Question: I've made a table with the following fields:
'''
'id' type:INT,
'id_list'type:TEXT,
'name'type:VARCHAR(255).
'''
'id' is my primary key.
From phpmyadmin 3.4.11.1deb2, I inserted a row:
'''
('null', ''["1","2","3","4"]'', ''TEST'')
'''
and it successfully saves to the table.
However, when I try to update the 'id_list' field, instead of a text-field containing '["1","2","3","4"]', I see a drop-down-list with each row equivalent to the text array that I stored.
Is this by design or a bug in the way that phpmyadmin is renders the resulting text?

I had to use a different table as an example, but notice the drop-down-list instead of a text-field.
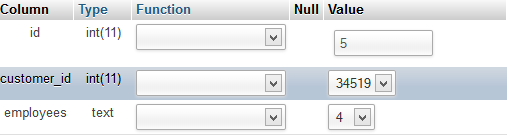
Answer: You probably have some relations between tables through these fields, as @Wrikken said in comments to your question.
I've used a pretty similar table structure, and also added one more table to reproduce the assumption I'm talking about:
> -- First table, similar to problem tableCREATE TABLE 'bars' ( 'id' int(11), 'list' text, 'bar'
varchar(255), PRIMARY KEY ('id') );INSERT INTO 'bars' ('id', 'list', 'bar') VALUES (1,
'["1","2","3","4"]', 'TEST');-- Second table, to reproduce the assumtionCREATE TABLE 'foos' ( 'id' int(11), 'foo' varchar(255), PRIMARY
KEY ('id') );INSERT INTO 'foos' ('id', 'foo') VALUES (1, 'foo1'), (2, 'foo2'), (3,
'foo3'), (4, 'foo4'), (5, 'foo5'), (6, 'foo6');
From scratch everything works fine as expected, i can edit TEXT field as text:

To reproduce 'dropdown' effect I've opened a problem 'bars' table (with TEXT field) relations:

and have added a reference to 'foos', a table with possible ids, that are stored in 'list' TEXT field as array:

Now when editing a record i have a dropdown instead of textarea for TEXT 'list' field

So, try to check whether you have your TEXT field involved in any relations